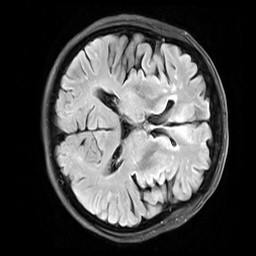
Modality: FLAIR
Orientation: axial
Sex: female
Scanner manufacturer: siemens
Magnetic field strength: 3 T
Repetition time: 10 s
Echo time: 0.09 s